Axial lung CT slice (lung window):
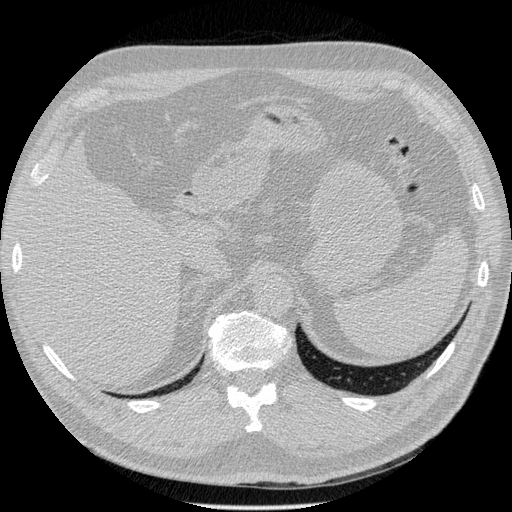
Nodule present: no